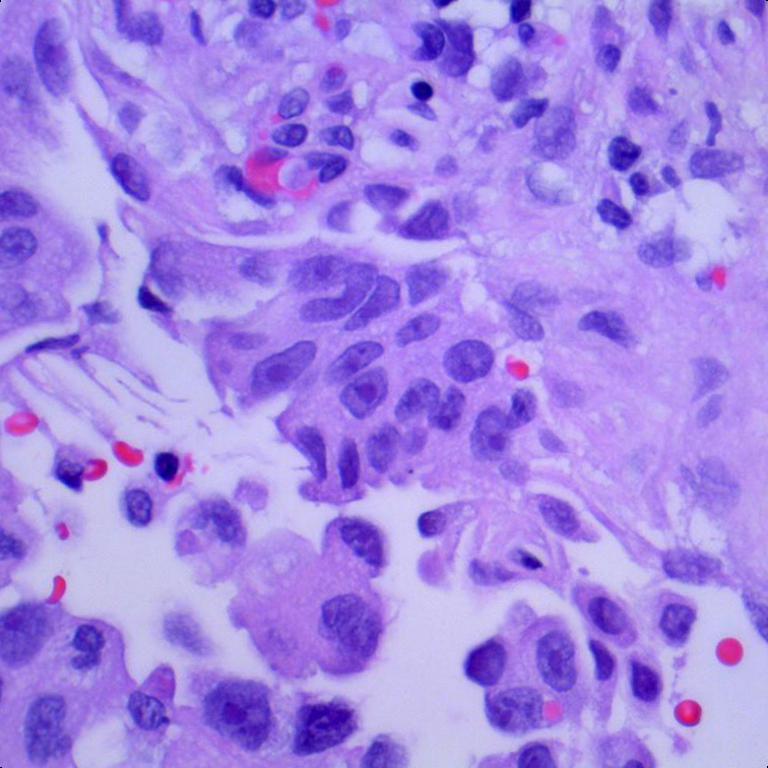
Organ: lung
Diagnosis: adenocarcinomas